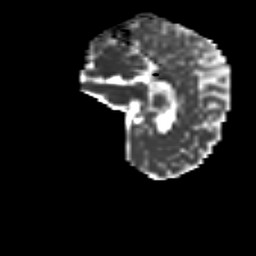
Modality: MD
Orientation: sagittal
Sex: female
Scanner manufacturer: siemens
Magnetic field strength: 3 T
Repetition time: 5 s
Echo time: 0.071 s